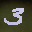
Label: 3